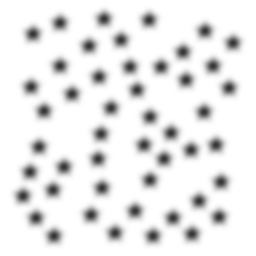
Squares: 0
Triangles: 0
Stars: 48
Total shapes: 48